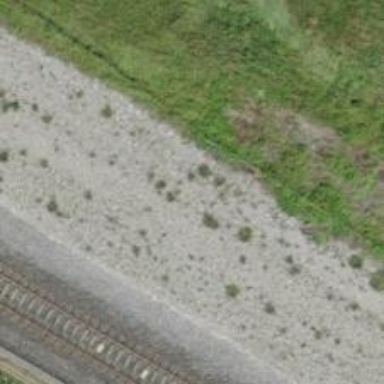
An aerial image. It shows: Abandoned railway spur.